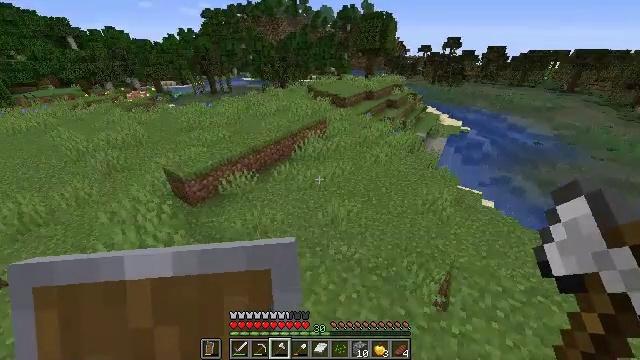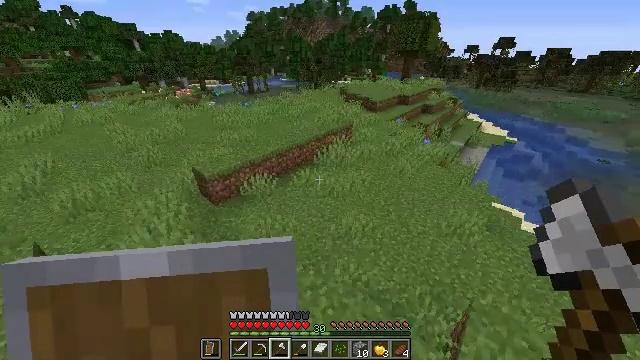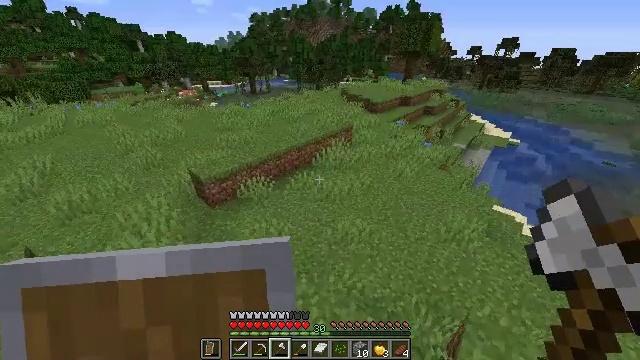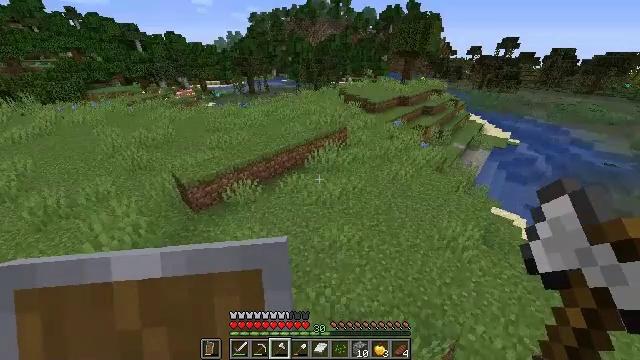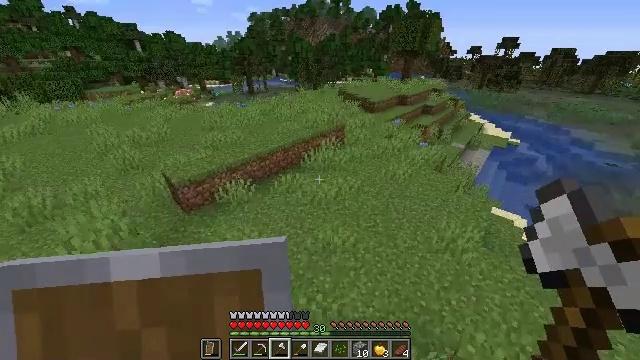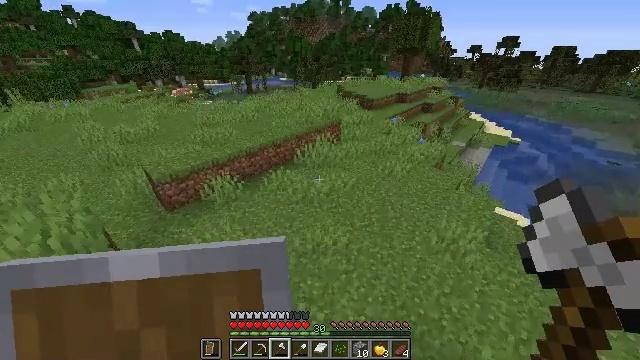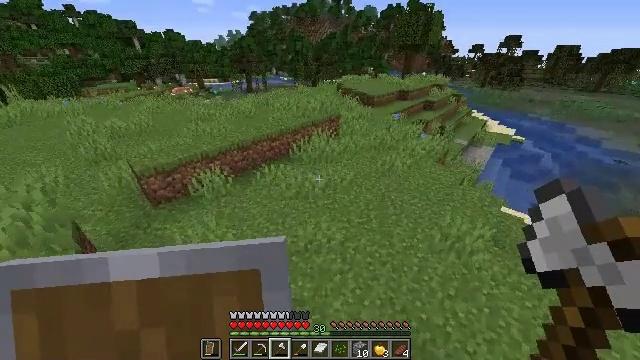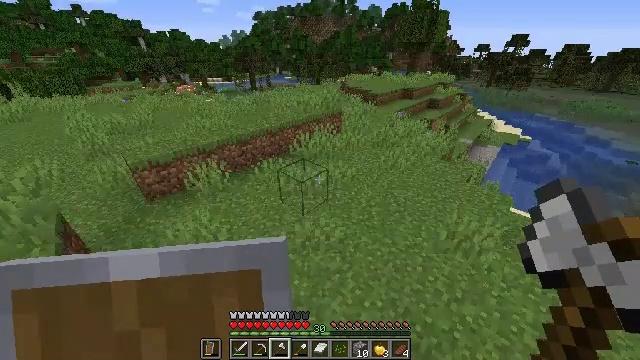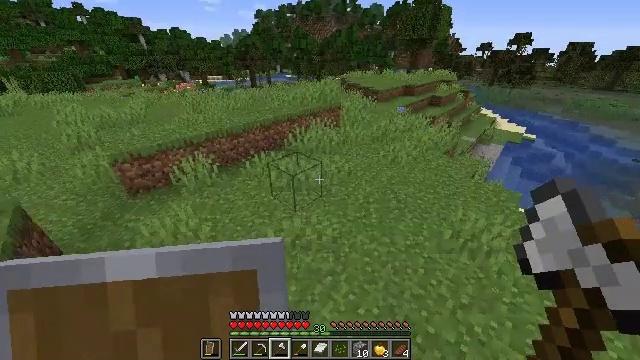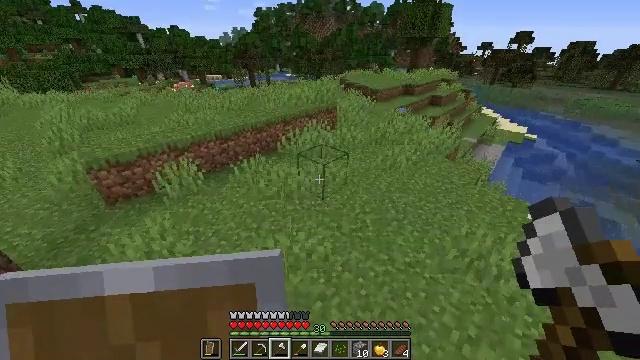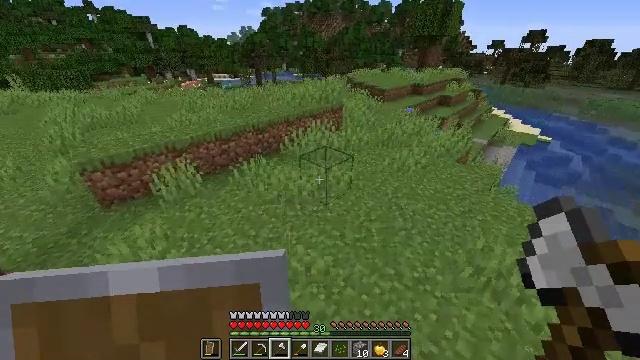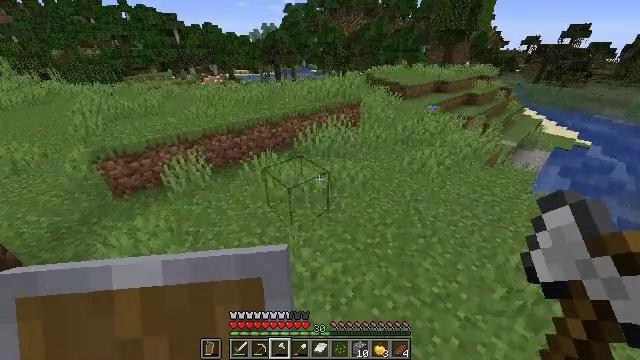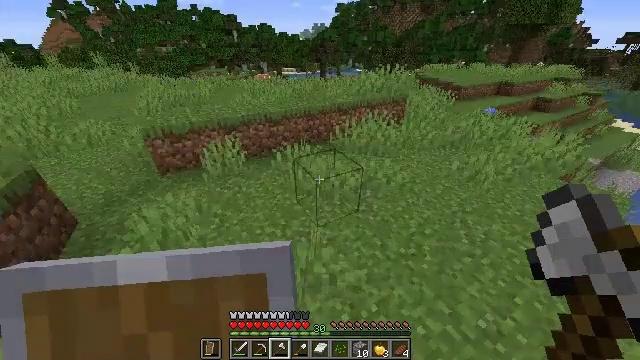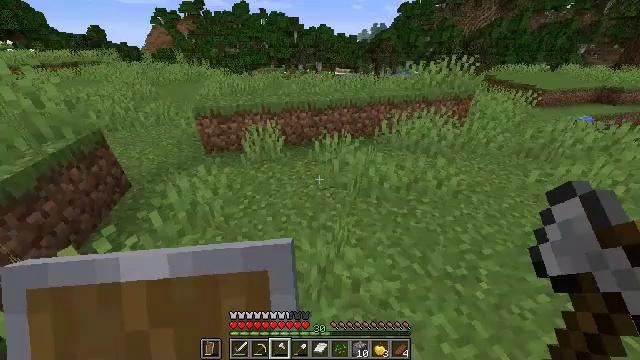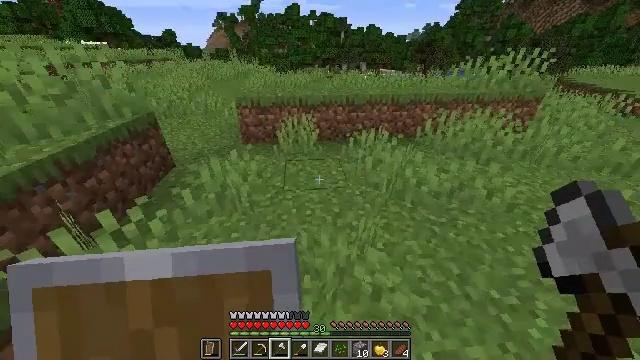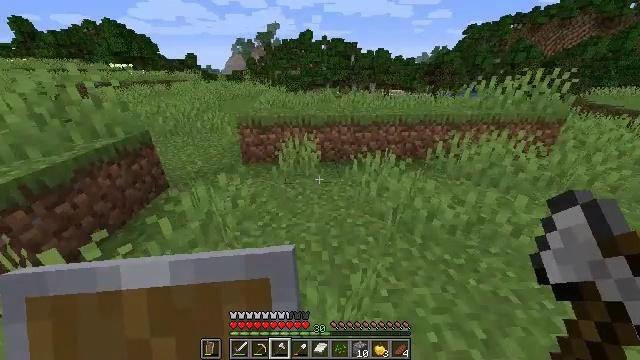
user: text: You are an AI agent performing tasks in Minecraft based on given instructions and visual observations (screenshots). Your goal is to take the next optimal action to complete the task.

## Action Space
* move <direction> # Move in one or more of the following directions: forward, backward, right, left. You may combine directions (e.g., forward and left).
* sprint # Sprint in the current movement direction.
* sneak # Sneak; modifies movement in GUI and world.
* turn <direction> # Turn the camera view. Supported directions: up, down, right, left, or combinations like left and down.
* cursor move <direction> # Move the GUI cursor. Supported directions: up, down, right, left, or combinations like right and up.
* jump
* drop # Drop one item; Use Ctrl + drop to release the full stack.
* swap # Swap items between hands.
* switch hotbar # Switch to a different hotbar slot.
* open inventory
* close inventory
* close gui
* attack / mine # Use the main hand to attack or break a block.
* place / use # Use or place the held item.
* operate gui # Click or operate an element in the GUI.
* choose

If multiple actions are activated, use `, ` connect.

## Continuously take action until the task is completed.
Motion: motion action
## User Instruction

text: Kill the chicken.
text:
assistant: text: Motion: move forward, sprint, turn left, jump
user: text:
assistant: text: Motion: move forward, sprint
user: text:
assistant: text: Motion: move forward, sprint
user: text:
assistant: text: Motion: move forward, sprint
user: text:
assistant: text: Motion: move forward, sprint
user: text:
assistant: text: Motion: move forward, sprint
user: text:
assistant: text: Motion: move forward, sprint
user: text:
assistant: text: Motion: move forward, sprint
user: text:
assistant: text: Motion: move forward, sprint
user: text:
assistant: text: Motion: move forward, sprint, turn left
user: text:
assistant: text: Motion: move forward, sprint, turn left
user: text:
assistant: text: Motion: move forward, sprint, turn left
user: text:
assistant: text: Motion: move forward, sprint, turn left
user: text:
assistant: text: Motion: move forward, sprint, turn left, jump
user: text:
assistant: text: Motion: move forward, sprint, turn left and up, jump
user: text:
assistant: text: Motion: move forward, sprint, jump
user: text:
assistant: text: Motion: move forward, sprint, jump
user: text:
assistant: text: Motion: move forward, sprint
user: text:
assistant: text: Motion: move forward, sprint
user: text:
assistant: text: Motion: move forward, sprint
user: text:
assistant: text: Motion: move forward, sprint
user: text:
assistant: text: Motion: move forward, sprint
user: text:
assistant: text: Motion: move forward, sprint
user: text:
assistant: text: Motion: move forward, sprint, jump
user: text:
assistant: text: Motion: move forward, sprint, jump
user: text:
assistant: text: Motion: move forward, sprint, turn right, jump
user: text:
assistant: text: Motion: move forward, sprint, jump
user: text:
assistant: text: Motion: move forward, sprint, jump
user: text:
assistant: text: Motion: move forward, sprint, jump
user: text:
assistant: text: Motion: move forward, sprint, jump